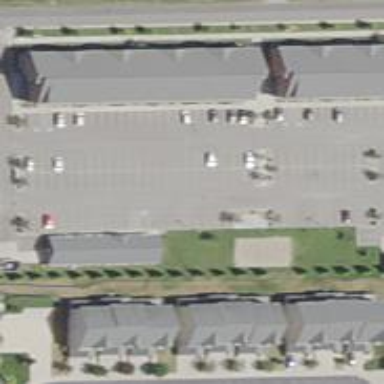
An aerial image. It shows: Parking area.